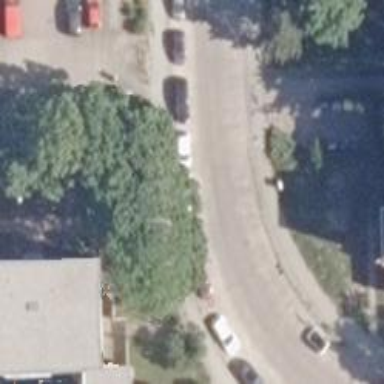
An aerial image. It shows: Sidewalk.